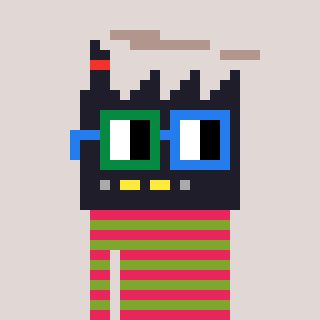
a pixel art character with square green and blue glasses, a factory-shaped head and a slimegreen-colored body on a warm background